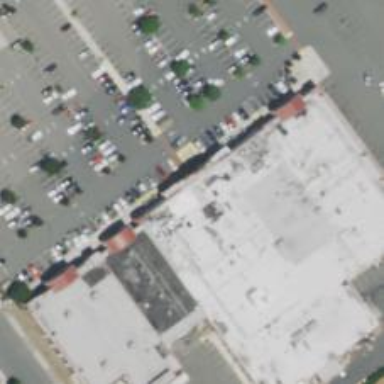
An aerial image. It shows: Supermarket.